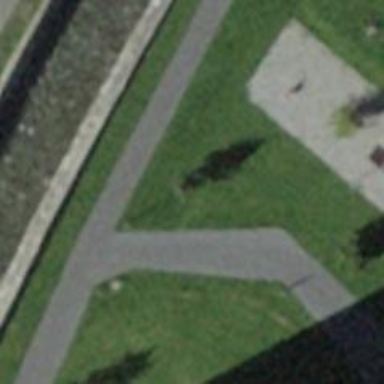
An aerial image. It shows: Paved footway.